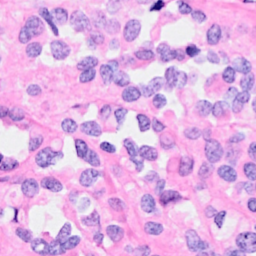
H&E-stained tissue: Breast